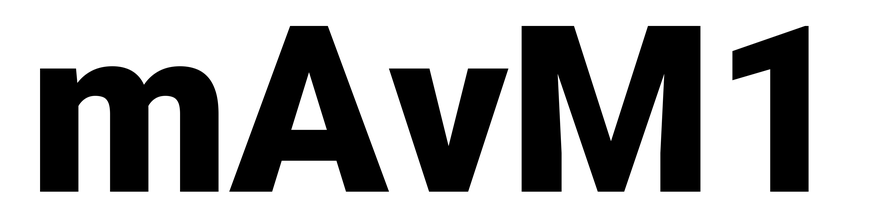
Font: Roboto_Black